Question: In my app, I want to be able to change the brightness of an image within an ImageView. I use seekbar for this purpose. It does change the brightness of the image when I move the scrollbar right but when I want to reduce the brightness and move left the brightness keeps increasing and the image become nearly white. Also it is so difficult to use the seekbar as a user. It doesn't move very smoothly. Can someone please help me to improve my code as I am a beginner in programming.

Here is part of the code:
On click of a button "filter" :
'''
btn_filter.setOnClickListener(new View.OnClickListener() {
@Override
public void onClick(View v) {
Log.e("EditPhoto", "counter value = " + counter);
counter++;
sbarBrightness = (SeekBar) findViewById(R.id.seekBarForBrightness);
if (counter % 2 == 0) {
sbarBrightness.setVisibility(View.INVISIBLE);
} else {
sbarBrightness.setVisibility(View.VISIBLE);
}
sbarBrightness.setOnSeekBarChangeListener(new OnSeekBarChangeListener() {
int brightness;
@Override
public void onProgressChanged(SeekBar seekBar, int progress, boolean
fromUser) {
brightness = progress;
imageBitmap = doBrightness(imageBitmap, brightness);
putGestureImageOnScreen(imageBitmap);
}
});
}
});
public static Bitmap doBrightness(Bitmap src, int value) {
Log.e("Brightness", "Changing brightnhjh");
int width = src.getWidth();
int height = src.getHeight();
Bitmap bmout = Bitmap.createBitmap(width, height, src.getConfig());
int A, R, G, B;
int pixel;
for (int i = 0; i < width; ++i) {
for (int j = 0; j < height; ++j) {
pixel = src.getPixel(i, j);
A = Color.alpha(pixel);
R = Color.red(pixel);
G = Color.green(pixel);
B = Color.blue(pixel);
R += value;
if (R > 255) {
R = 255;
} else if (R < 0) {
R = 0;
}
G += value;
if (G > 255) {
G = 255;
} else if (G < 0) {
G = 0;
}
B += value;
if (B > 255) {
B = 255;
} else if (B < 0) {
B = 0;
}
bmout.setPixel(i, j, Color.argb(A, R, G, B));
}
}
return bmout;
}
'''
Seekbar's declaration in the layout:
'''
<SeekBar
android:id="@+id/seekBarForBrightness"
android:layout_width="500dp"
android:layout_height="50dp"
android:layout_alignParentTop="true"
android:layout_centerHorizontal="true"
style="@style/tallerBarStyle"
android:layout_marginTop="64dp"
android:visibility="invisible" />
'''
and this its style is as below:
'''
<style name="tallerBarStyle" parent="@android:style/Widget.SeekBar">
<item name="android:indeterminateOnly">false</item>
<item name="android:progressDrawable">@android:drawable/progress_horizontal</item>
<item
name="android:indeterminateDrawable">@android:drawable/progress_horizontal</item>
<item name="android:minHeight">8dip</item>
<item name="android:maxHeight">10dip</item>
</style>
'''
Also I want to save the brightness level of the image such that when I pass the image to another activity, the brighness is not lost. Can someone please guide me, how can I achieve it.
Thanks.
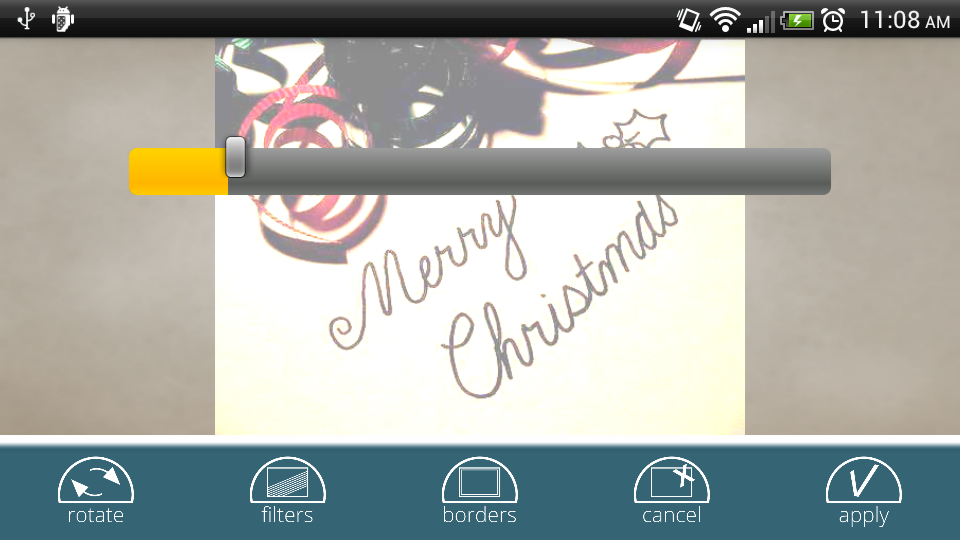
Answer: The problem is caused by doing manipulation on the same 'Bitmap' reference ('imageBitmap = doBrightness(imageBitmap, brightness);'). Hence, when you drag the slider to the left, you're still continuously increasing the brightness to the image.
Try
'''
brightness = progress;
//imageBitmap = doBrightness(imageBitmap, brightness);
putGestureImageOnScreen(doBrightness(imageBitmap, brightness));
'''
For your 2nd question, you can use 'Intent' to transfer the brightness value to next 'Activity' and do the brightness manipulation once to get the same result.